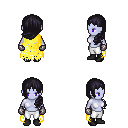
a pixel art fantasy rpg character, female body template, dark elf, purple skin, yellow tattered cape, white pants, raven left-swept hairstyle, metal gloves, black shoes, four views (front, back, left, right), 2x2 character sprite sheet, small pixel art, hard edges, no anti-aliasing